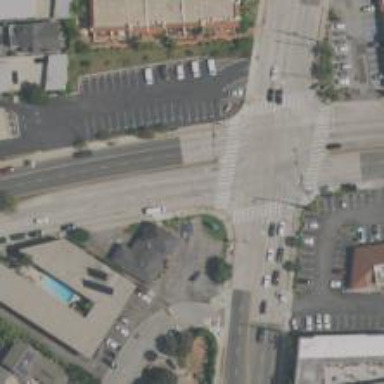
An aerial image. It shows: Marked road crossing.